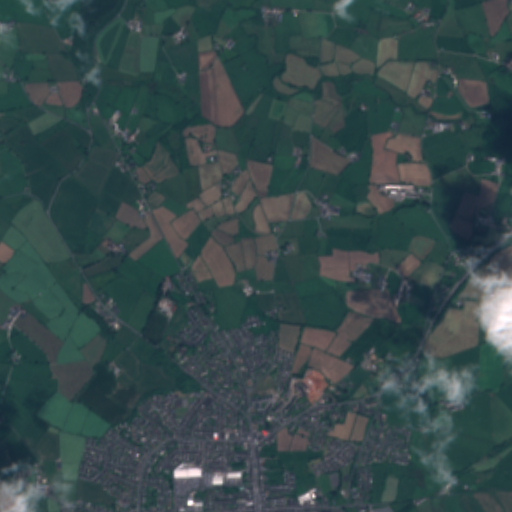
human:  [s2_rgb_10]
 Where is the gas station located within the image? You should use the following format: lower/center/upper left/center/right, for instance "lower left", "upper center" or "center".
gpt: The gas station is located in the lower center of the image.
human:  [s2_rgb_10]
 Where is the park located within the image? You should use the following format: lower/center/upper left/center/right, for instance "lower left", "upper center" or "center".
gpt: The park is located in the lower right of the image.
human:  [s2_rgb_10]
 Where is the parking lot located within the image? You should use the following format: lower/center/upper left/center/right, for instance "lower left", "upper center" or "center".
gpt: The parking lot is located in the lower center of the image.
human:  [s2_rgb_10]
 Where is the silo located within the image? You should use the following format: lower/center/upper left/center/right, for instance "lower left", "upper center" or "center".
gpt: The silo is located in the center right of the image.
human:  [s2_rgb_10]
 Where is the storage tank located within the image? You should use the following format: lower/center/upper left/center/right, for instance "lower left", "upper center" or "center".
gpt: The storage tank is located in the center left of the image.
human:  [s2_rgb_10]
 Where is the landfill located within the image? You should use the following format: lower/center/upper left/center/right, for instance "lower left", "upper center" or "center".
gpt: There is no landfill in the image.